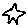
Label: star